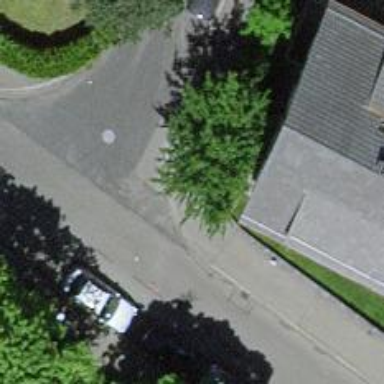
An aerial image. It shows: Kerb barrier.